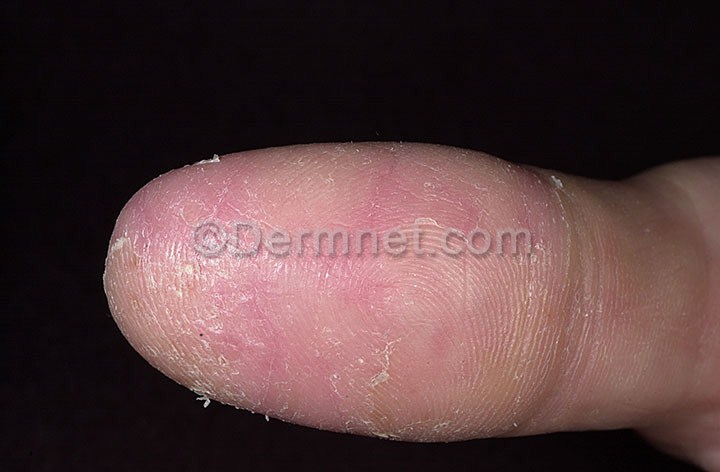
Disease: Eczema Photos